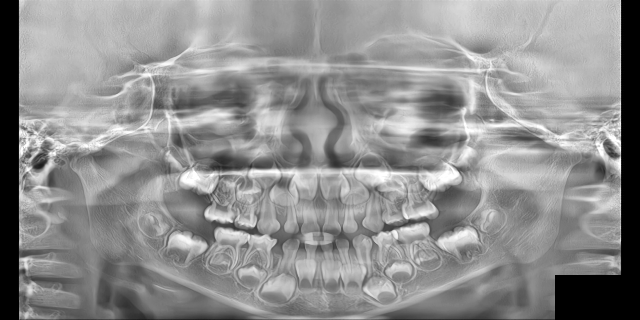
child